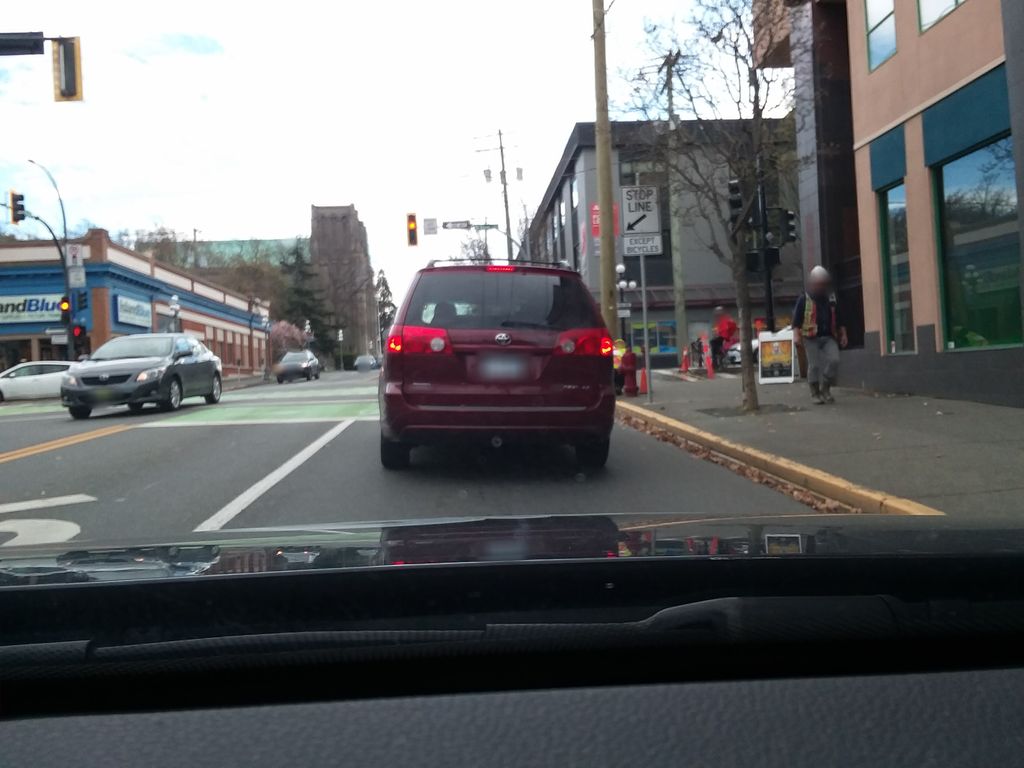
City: victoria